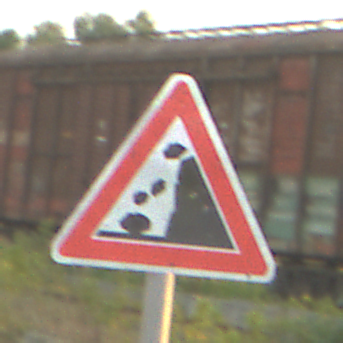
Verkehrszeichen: SteinschlagRechts
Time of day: SunriseSunset
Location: Outdoor (Suburban)
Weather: PartlyCloudy
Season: NotSpecified
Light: Natural